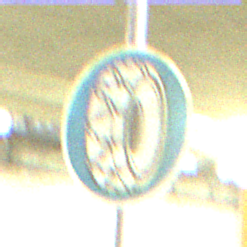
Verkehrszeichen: SchneekettenVorgeschrieben
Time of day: NotSpecified
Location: Indoor (Special)
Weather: NotSpecified
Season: NotSpecified
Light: Artificial